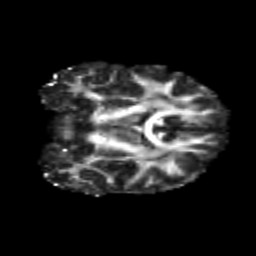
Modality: FA
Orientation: coronal
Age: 19
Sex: female
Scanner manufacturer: siemens
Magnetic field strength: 3 T
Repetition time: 3.5 s
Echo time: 0.125 s